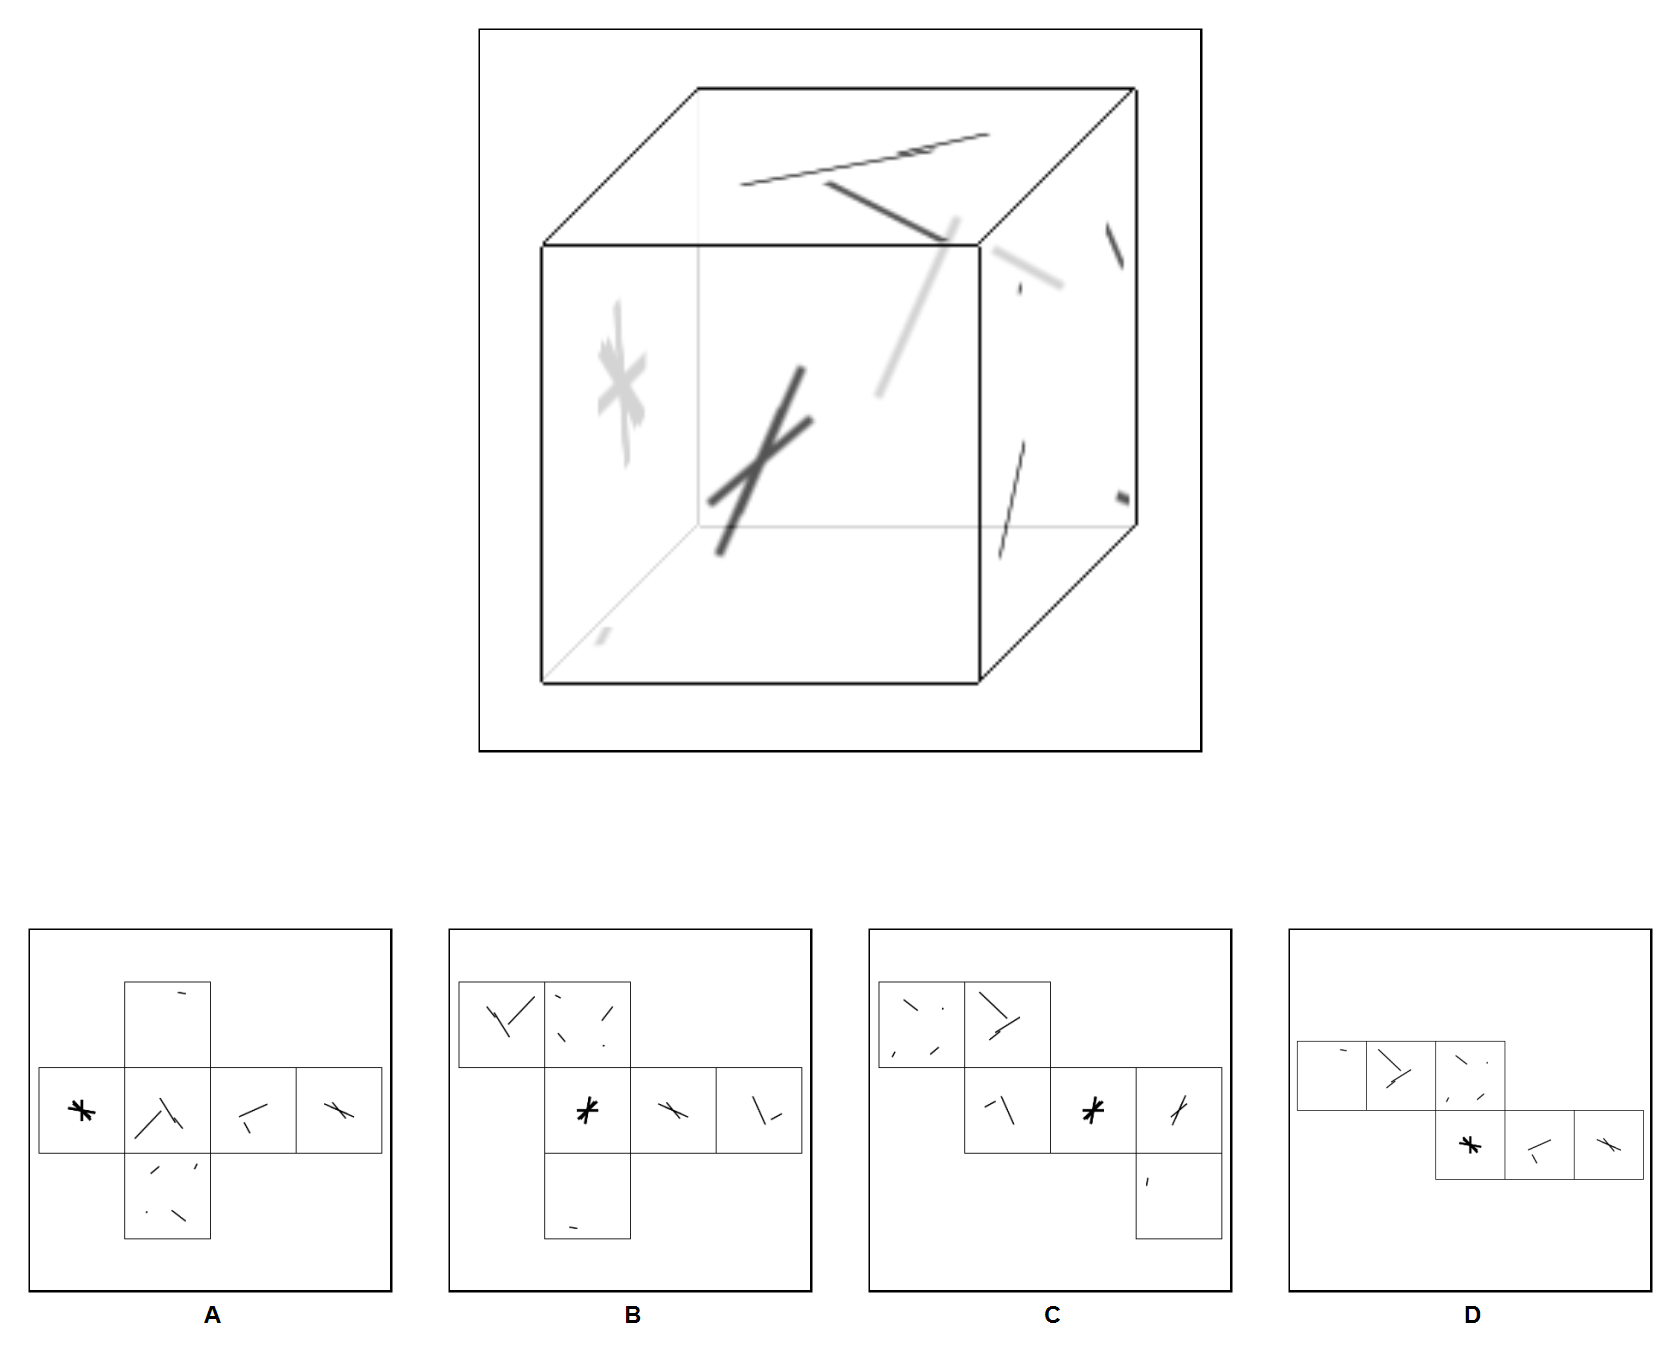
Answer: C